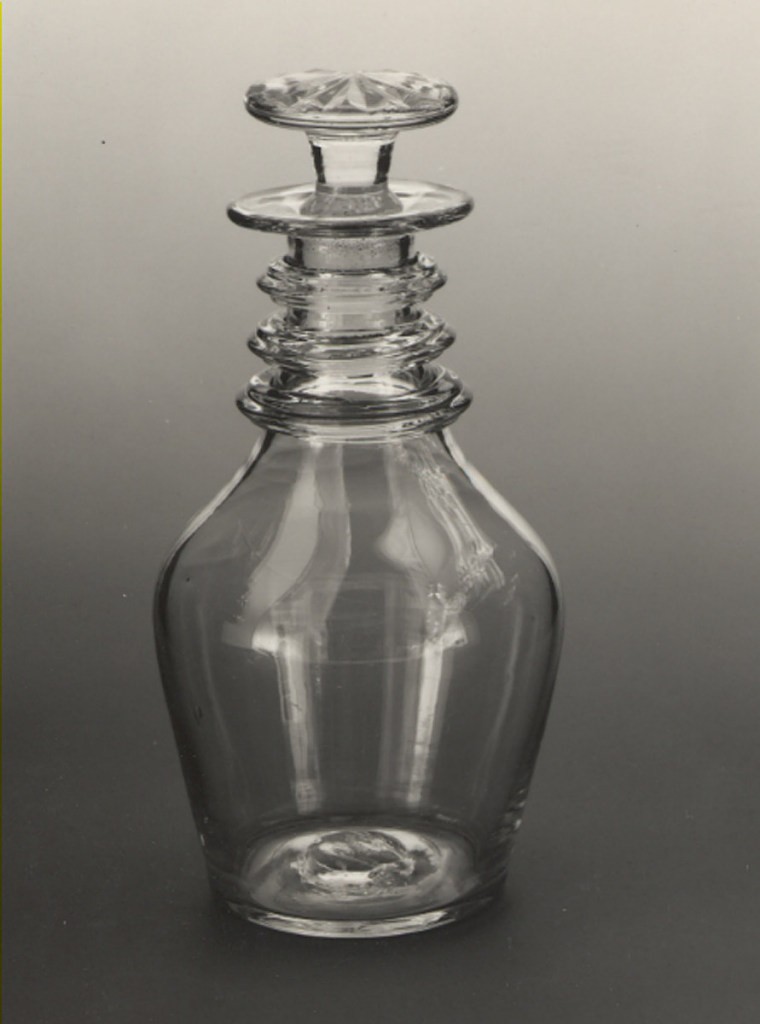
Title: Decanter and stopper
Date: ca. 1783–99
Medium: glass
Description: Ovoid body, 3 triple neck rings everted lip; stopper mushroom-shaped with deep cut rays; pontil mark bottom.